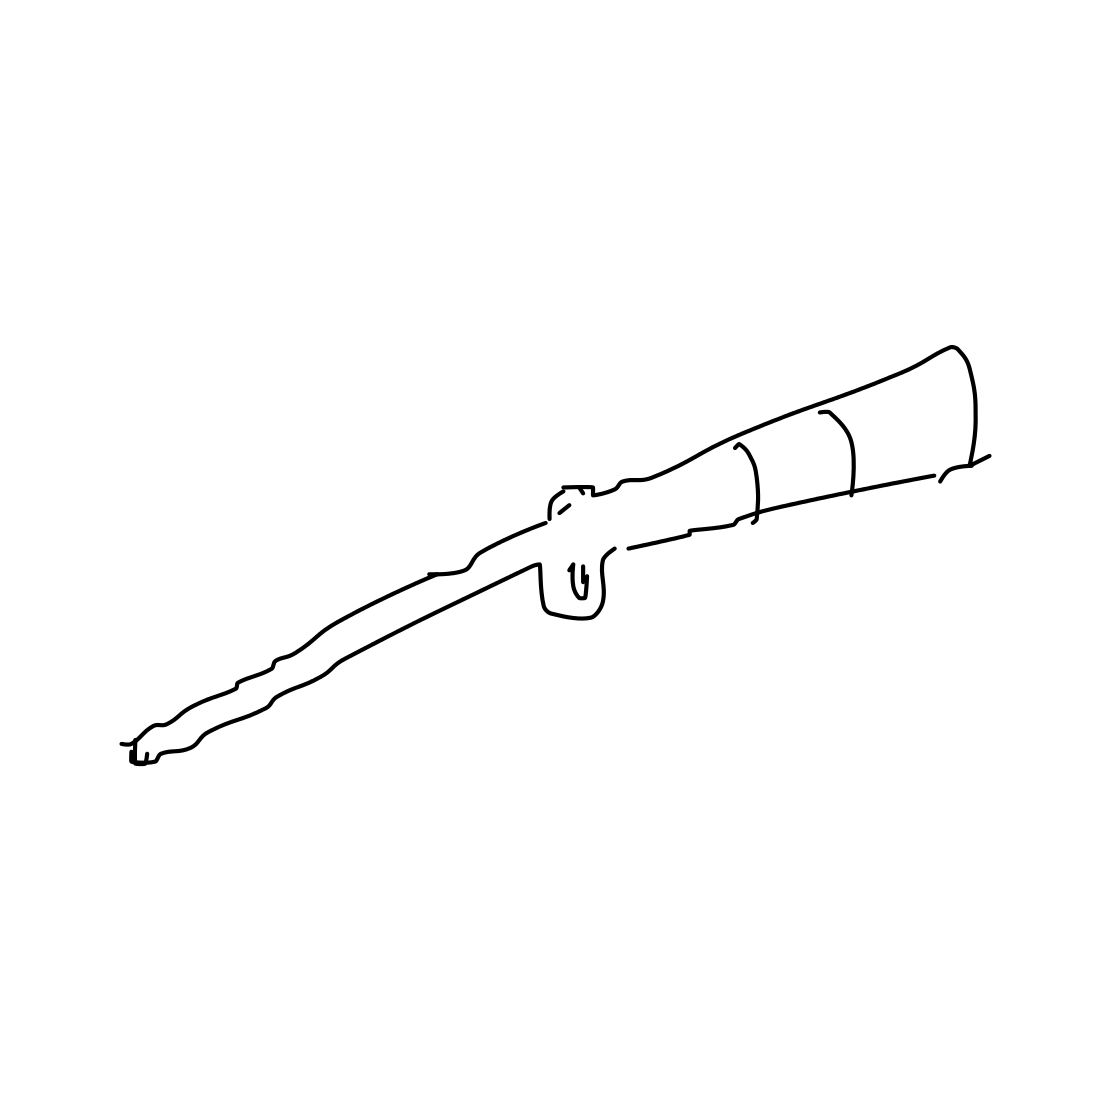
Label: rifle